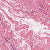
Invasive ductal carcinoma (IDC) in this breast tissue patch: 0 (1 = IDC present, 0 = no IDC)